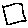
Label: square